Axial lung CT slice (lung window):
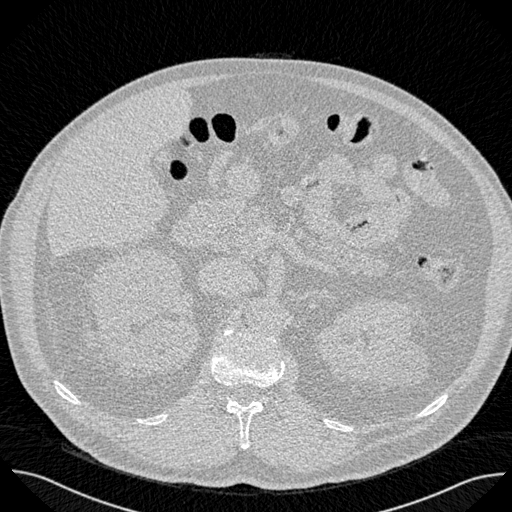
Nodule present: no